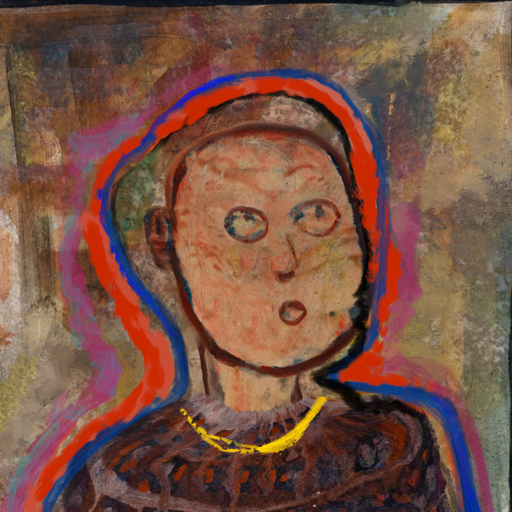
Background: Mosgoul, Head And Neck Side: Orphan, Face Side: Orphan, Bust: Hypocrite, Hair Side: Experience, Head Accessory: Blank, Second Necklace: Blank, Necklace: Irani_1, Baby: Blank